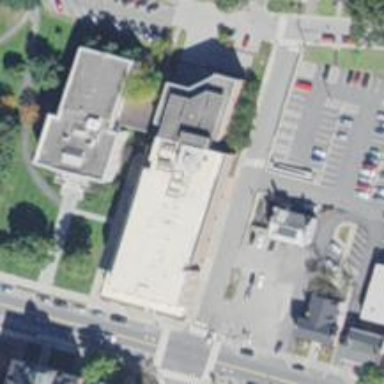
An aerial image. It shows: Government office.